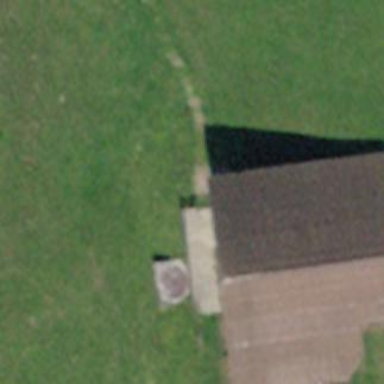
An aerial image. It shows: Barn.